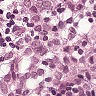
Metastatic tissue present: yes